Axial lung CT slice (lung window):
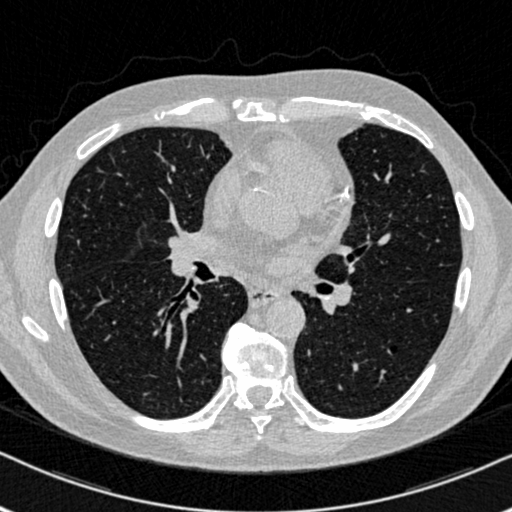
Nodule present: no